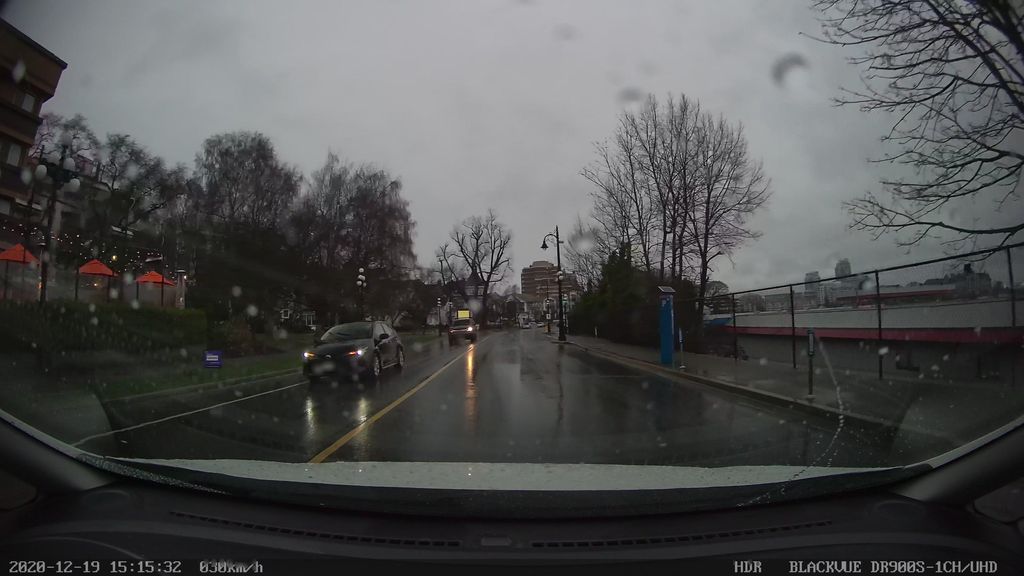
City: victoria